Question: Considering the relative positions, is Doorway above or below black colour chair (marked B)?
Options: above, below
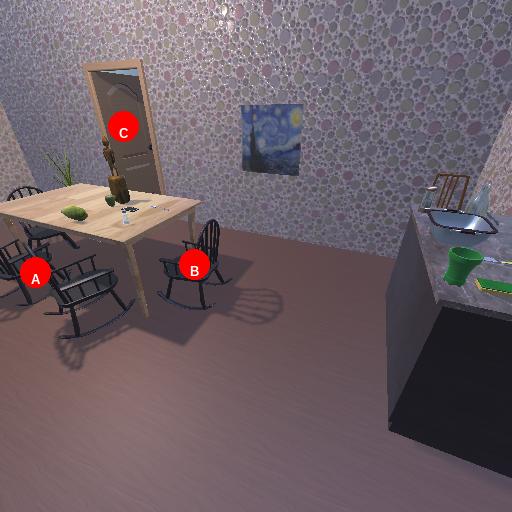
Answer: above